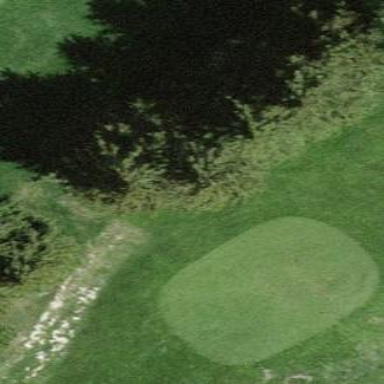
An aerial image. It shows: Grass area designated as golf tee.